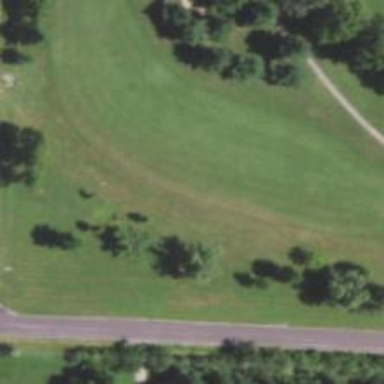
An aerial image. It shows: View of golf hole.